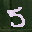
Label: 5